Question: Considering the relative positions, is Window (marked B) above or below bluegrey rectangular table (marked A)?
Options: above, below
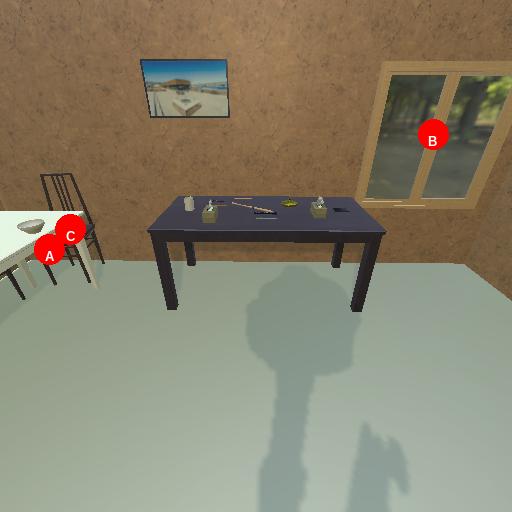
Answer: above